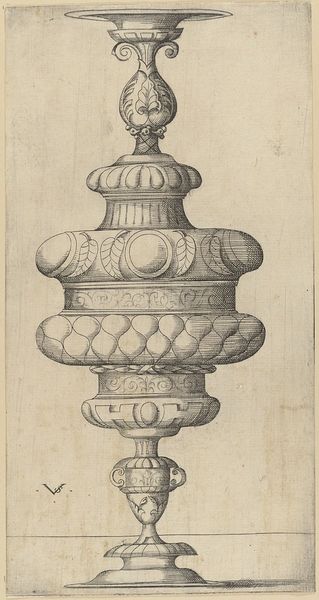
Titel: Doppelpokal
Künstler: Virgil Solis
Standort: Hamburg
Institution: Museum für Kunst und Gewerbe Hamburg
Schlagwörter: blätter, skizze, säule, zeichnung, alt, blatt, renaissance, krug, vase, papier, grafik, graphik, dekoration, symmetrie, dekor, ornamente, fotografie, photographie, becher, gefäß, druckgraphik, druckgrafik, radierung, stich, schwarzweiß, kunstgewerbe, pokal, vorlage, kupferstich, kunsthandwerk, objekt, doppelkopf, rollwerk, gerippt, reproduktionen, industriedesign, druckerzeugnisse, pflanzenornamente, behälter, ornamentstich, vorlageblätter, doppelpokal, vorlagezeichnung